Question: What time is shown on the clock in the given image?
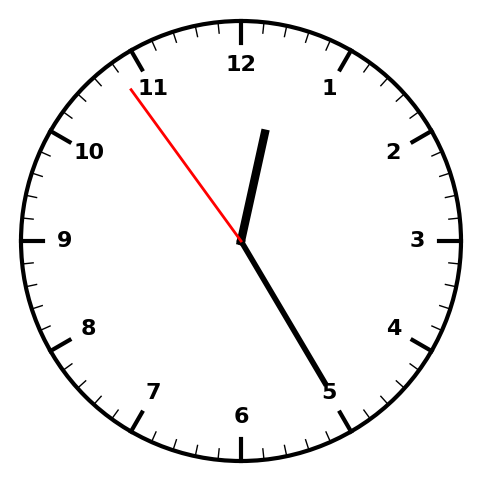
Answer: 12:24:54